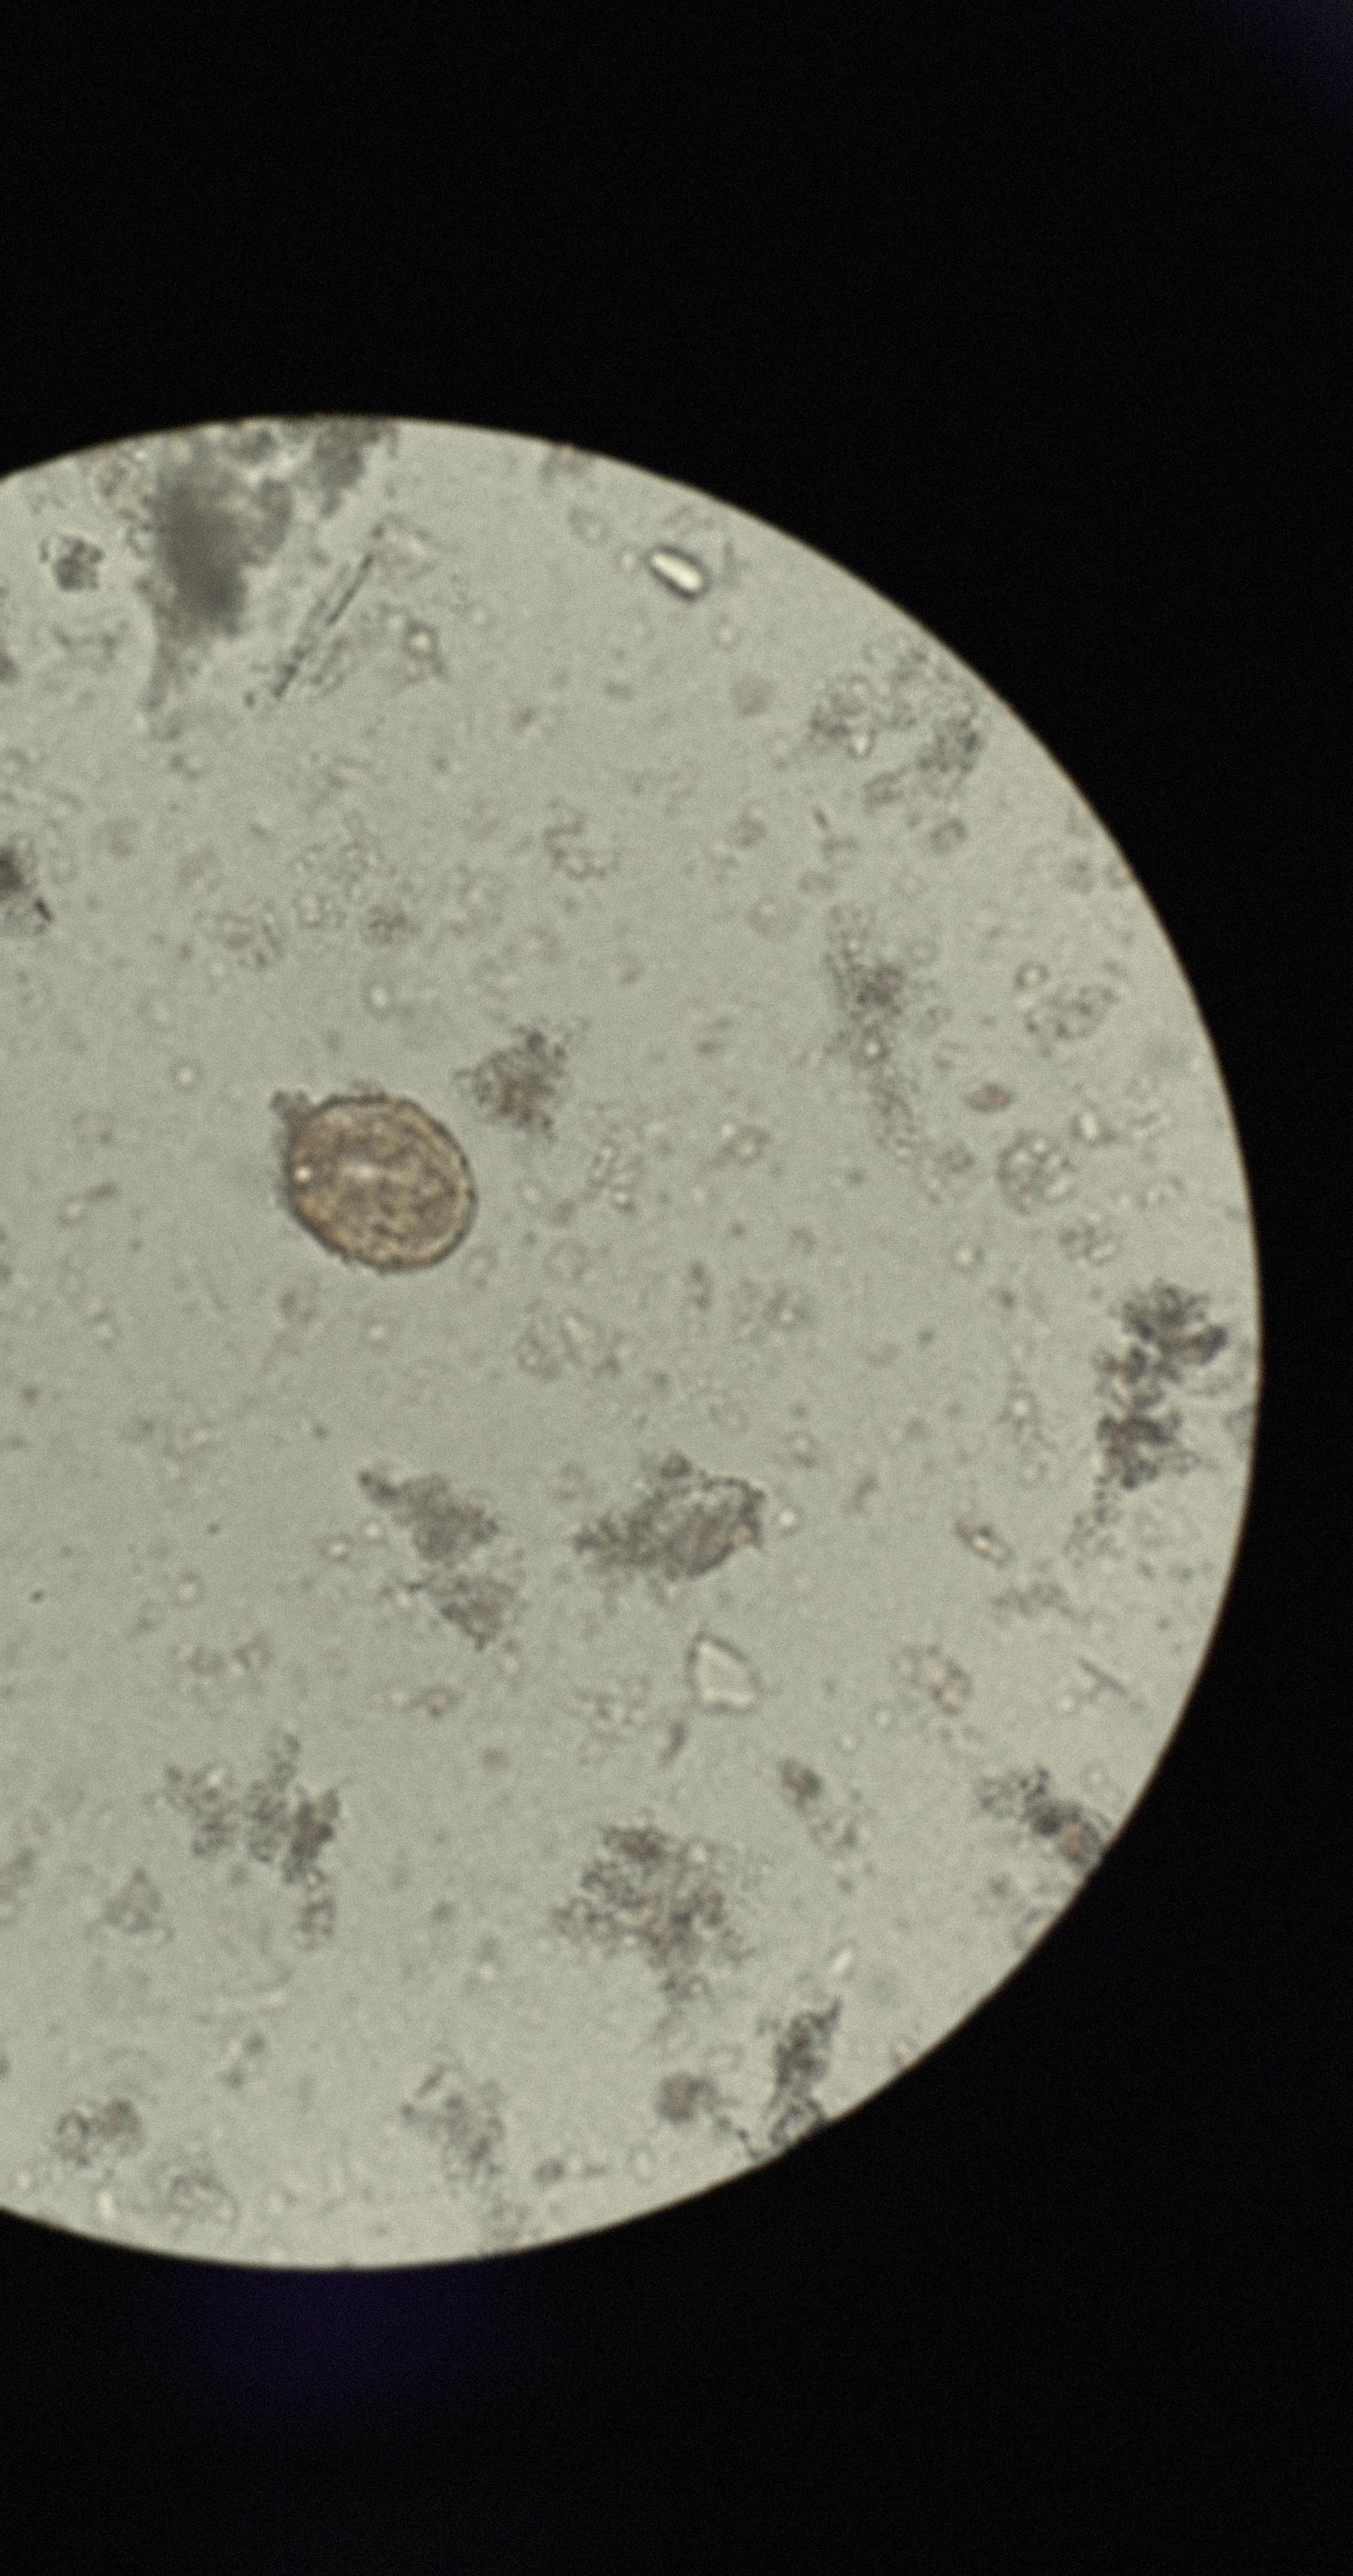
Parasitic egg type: Ascaris lumbricoides